六年级 · 立体几何学
 一个密封的瓶子里装着一些水（如图所示），已知瓶子的底面积为 10 平方厘米，那么这个瓶子的容积是 $\qquad$毫升。

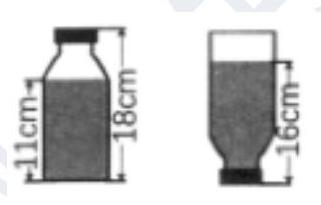
答案: 130